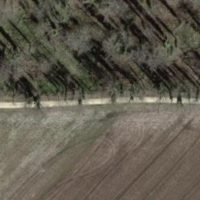
EUNIS habitat code: 52
Species observed at this site:
Prunus padus